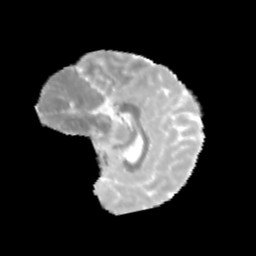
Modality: MD
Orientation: sagittal
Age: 12
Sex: female
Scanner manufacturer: siemens
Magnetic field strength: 3 T
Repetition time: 3.8 s
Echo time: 0.07 s